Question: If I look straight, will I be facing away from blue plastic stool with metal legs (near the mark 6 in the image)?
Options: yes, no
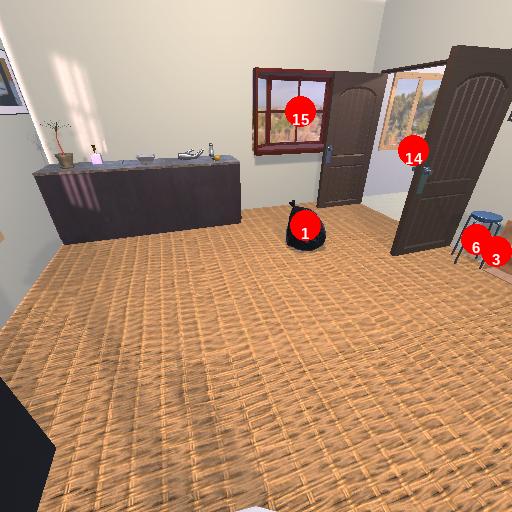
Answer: yes